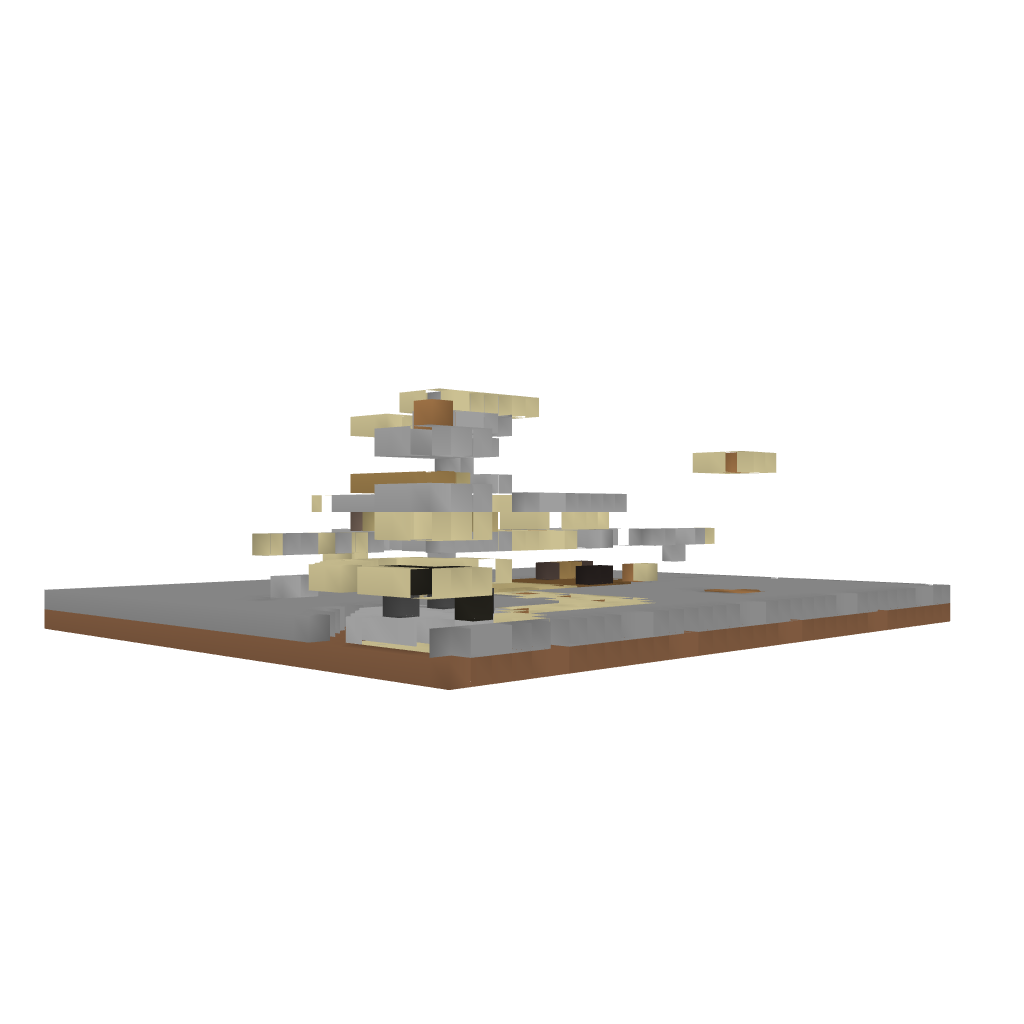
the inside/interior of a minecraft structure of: Sabulo Tectum